Field crop: maize
Growth stage: 2
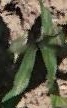
Species: maize